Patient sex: M
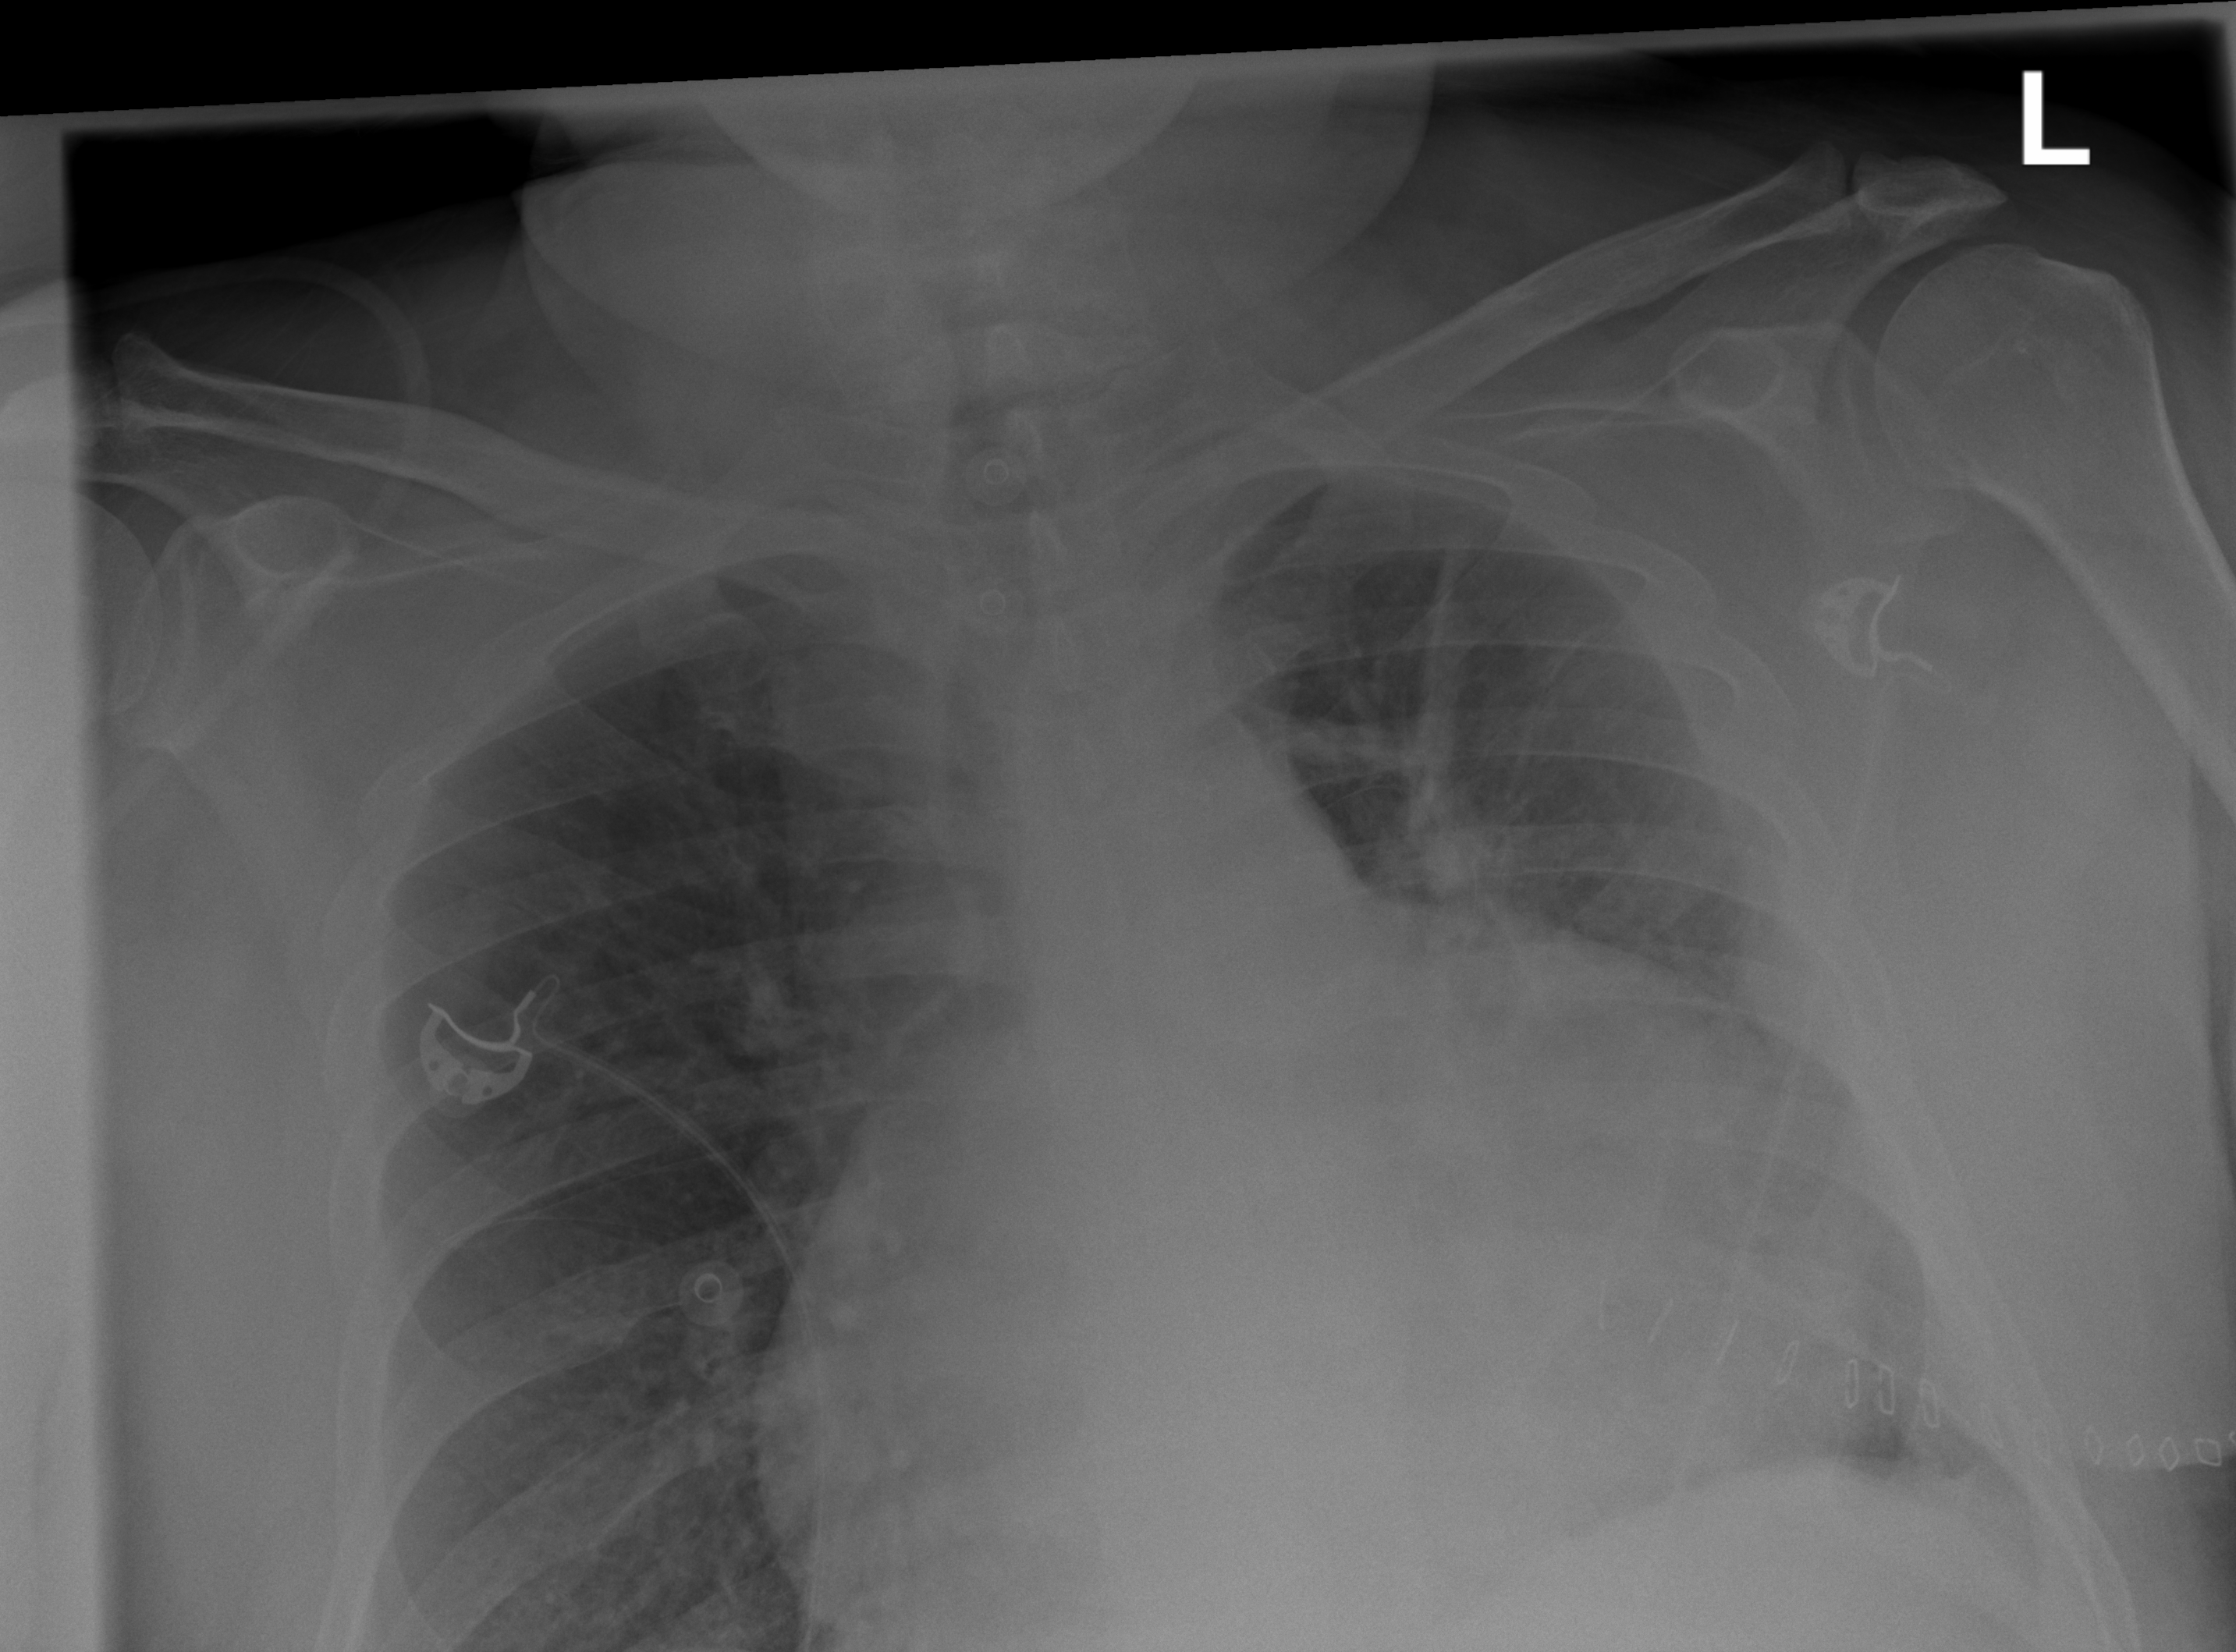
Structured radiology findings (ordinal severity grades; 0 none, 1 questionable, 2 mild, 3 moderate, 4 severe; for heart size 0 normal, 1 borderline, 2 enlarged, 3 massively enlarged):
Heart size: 3
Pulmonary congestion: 0
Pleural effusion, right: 0
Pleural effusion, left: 0
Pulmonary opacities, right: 0
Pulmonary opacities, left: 1
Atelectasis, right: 0
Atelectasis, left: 2